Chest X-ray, AP view. Patient: 38 years old, sex F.
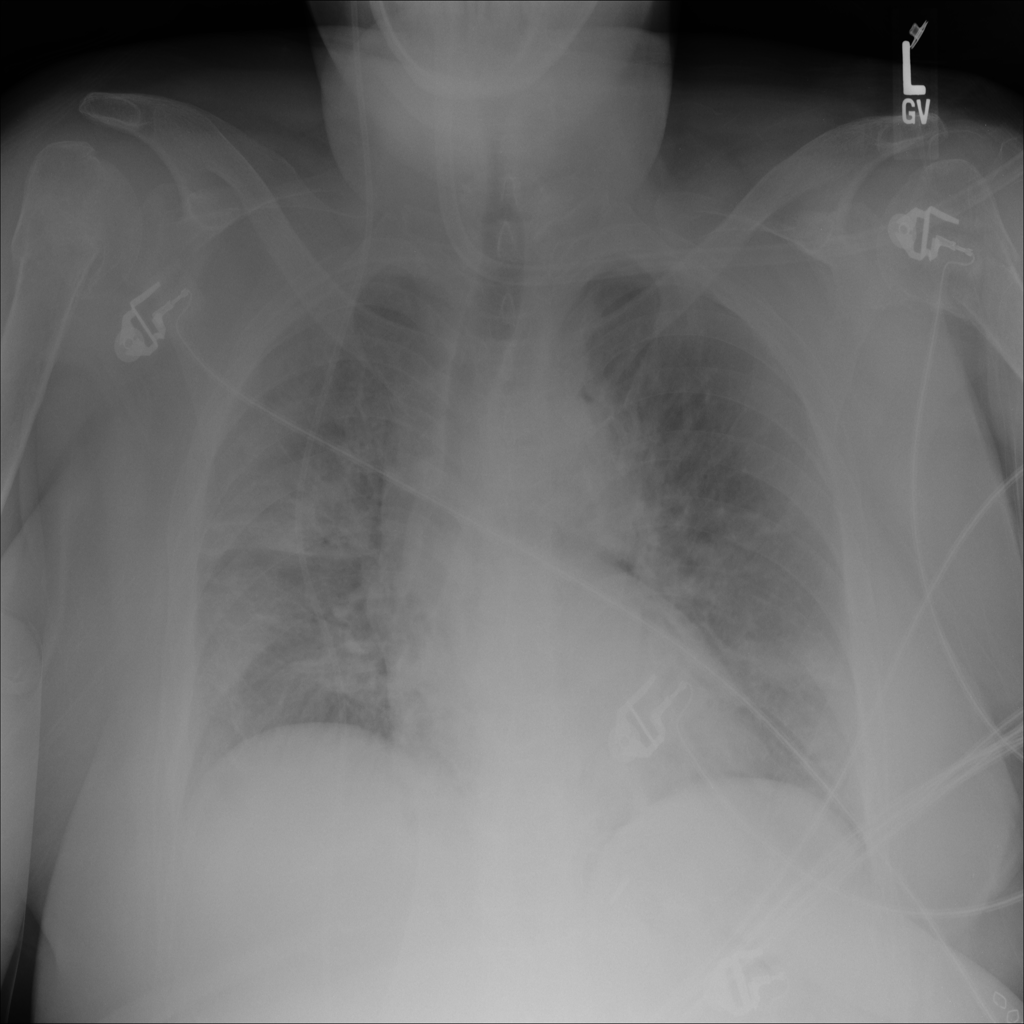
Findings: No Finding